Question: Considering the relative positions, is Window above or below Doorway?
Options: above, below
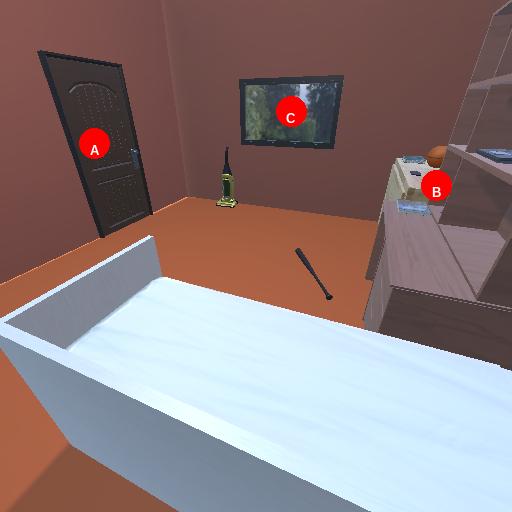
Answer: above